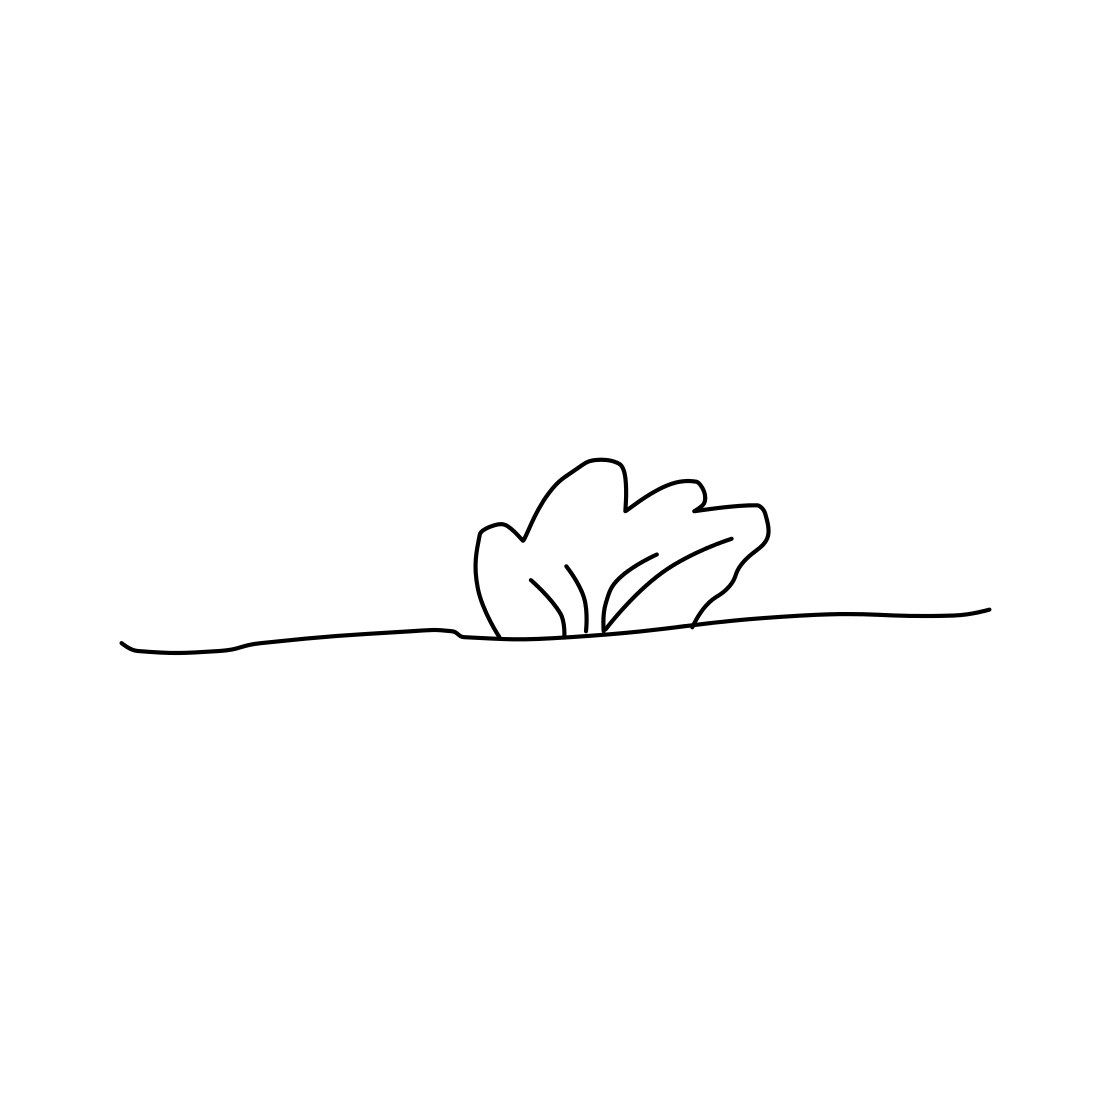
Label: bush